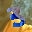
Label: 3